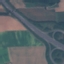
Land use / land cover: Highway